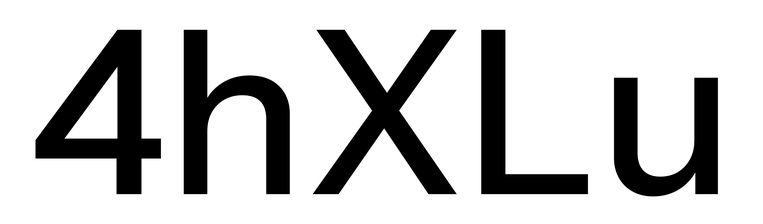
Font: InstrumentSans_Medium